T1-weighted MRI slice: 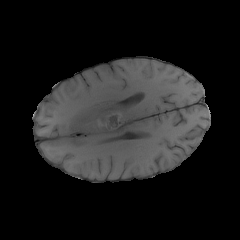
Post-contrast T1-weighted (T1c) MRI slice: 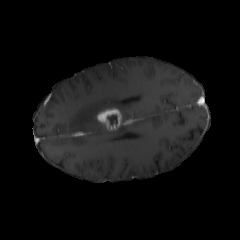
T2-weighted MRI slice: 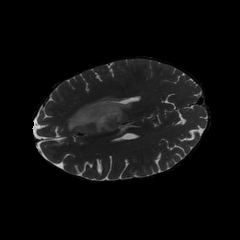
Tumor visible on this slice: yes